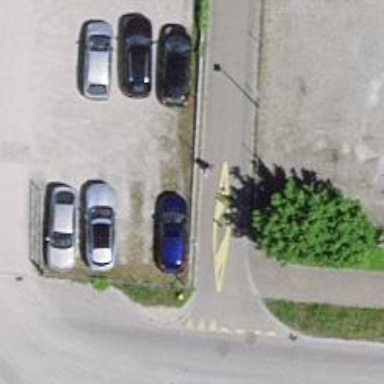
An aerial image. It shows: Bollard.